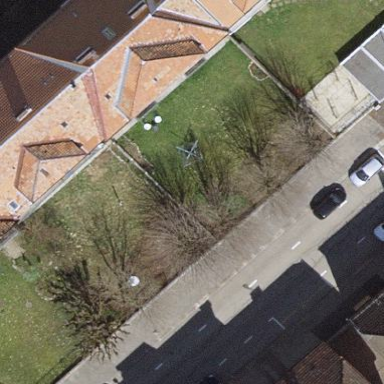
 designed for leisure activities on land."